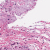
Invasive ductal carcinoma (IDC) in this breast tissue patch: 0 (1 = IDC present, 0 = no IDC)